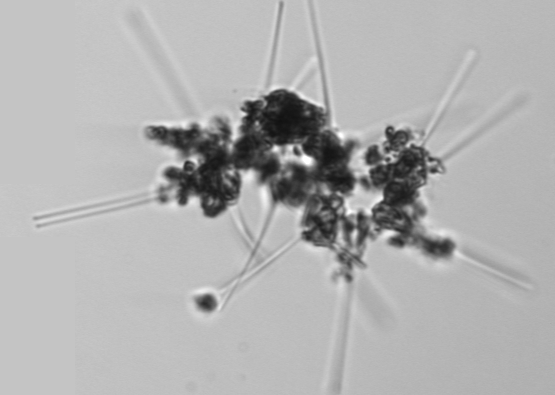
Label: Asterionellopsis_glacialis